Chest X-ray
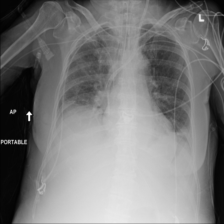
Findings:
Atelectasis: negative
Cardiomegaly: negative
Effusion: negative
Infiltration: negative
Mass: negative
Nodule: negative
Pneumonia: negative
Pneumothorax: negative
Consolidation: negative
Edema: negative
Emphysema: negative
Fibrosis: negative
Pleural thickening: negative
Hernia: negative